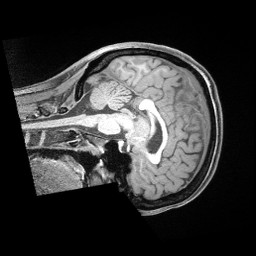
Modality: T1w
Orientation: sagittal
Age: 31
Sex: female
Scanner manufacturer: siemens
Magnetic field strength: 3 T
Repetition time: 2 s
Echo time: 0.00211 s